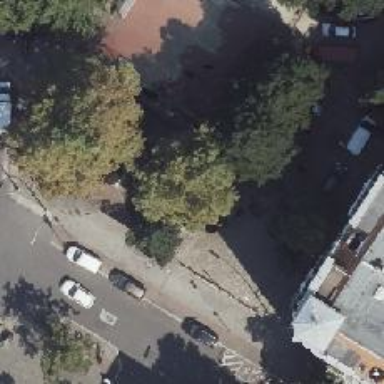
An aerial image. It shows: Sidewalk.